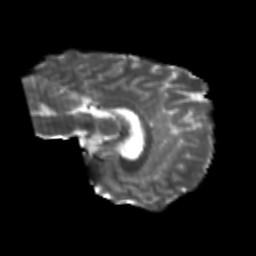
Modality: T2w
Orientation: sagittal
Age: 24
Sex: female
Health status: healthy
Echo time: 0.074 s